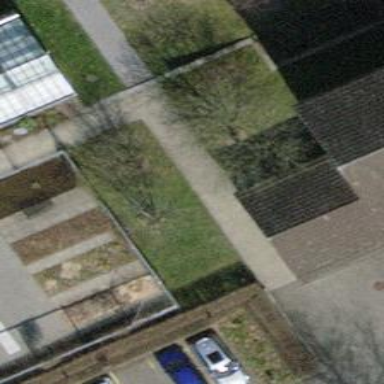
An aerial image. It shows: School building.